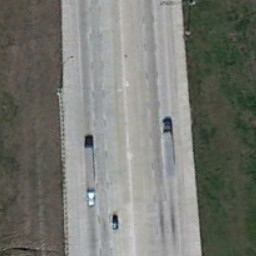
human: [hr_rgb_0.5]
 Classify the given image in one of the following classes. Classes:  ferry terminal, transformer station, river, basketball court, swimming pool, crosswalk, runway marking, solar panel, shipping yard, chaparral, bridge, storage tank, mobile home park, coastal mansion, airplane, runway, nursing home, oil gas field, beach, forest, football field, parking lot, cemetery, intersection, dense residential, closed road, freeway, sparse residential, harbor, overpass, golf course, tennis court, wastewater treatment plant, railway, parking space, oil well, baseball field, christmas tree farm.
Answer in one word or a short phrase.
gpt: freeway